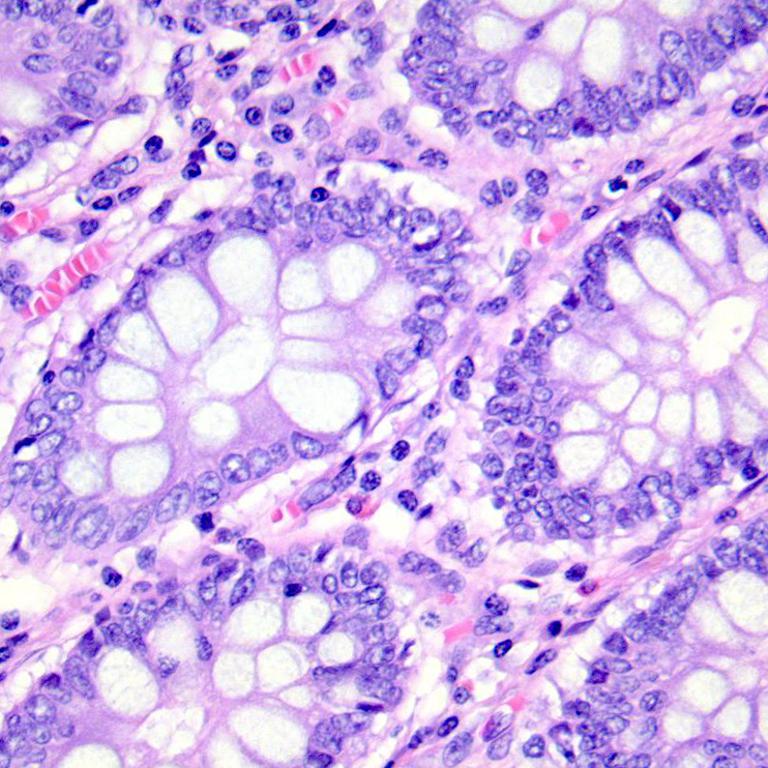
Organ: colon
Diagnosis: benign